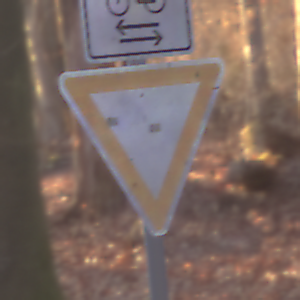
Verkehrszeichen: VorfahrtGewaehren
Zusatzzeichen oben: RichtungsangabeDurchPfeile9
Umgebung: Outdoor, Nature
Tageszeit: SunriseSunset
Wetter: Clear
Licht: Natural
Jahreszeit: Autumn
Kontrast: HighContrast